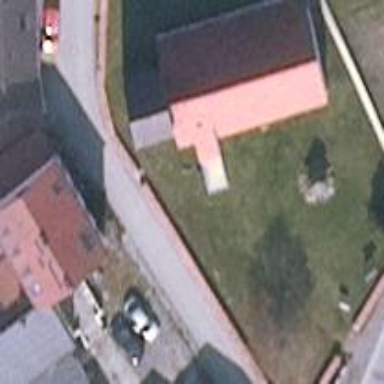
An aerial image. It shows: Church which is place of worship.